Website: bh-photo
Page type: customer-info-address
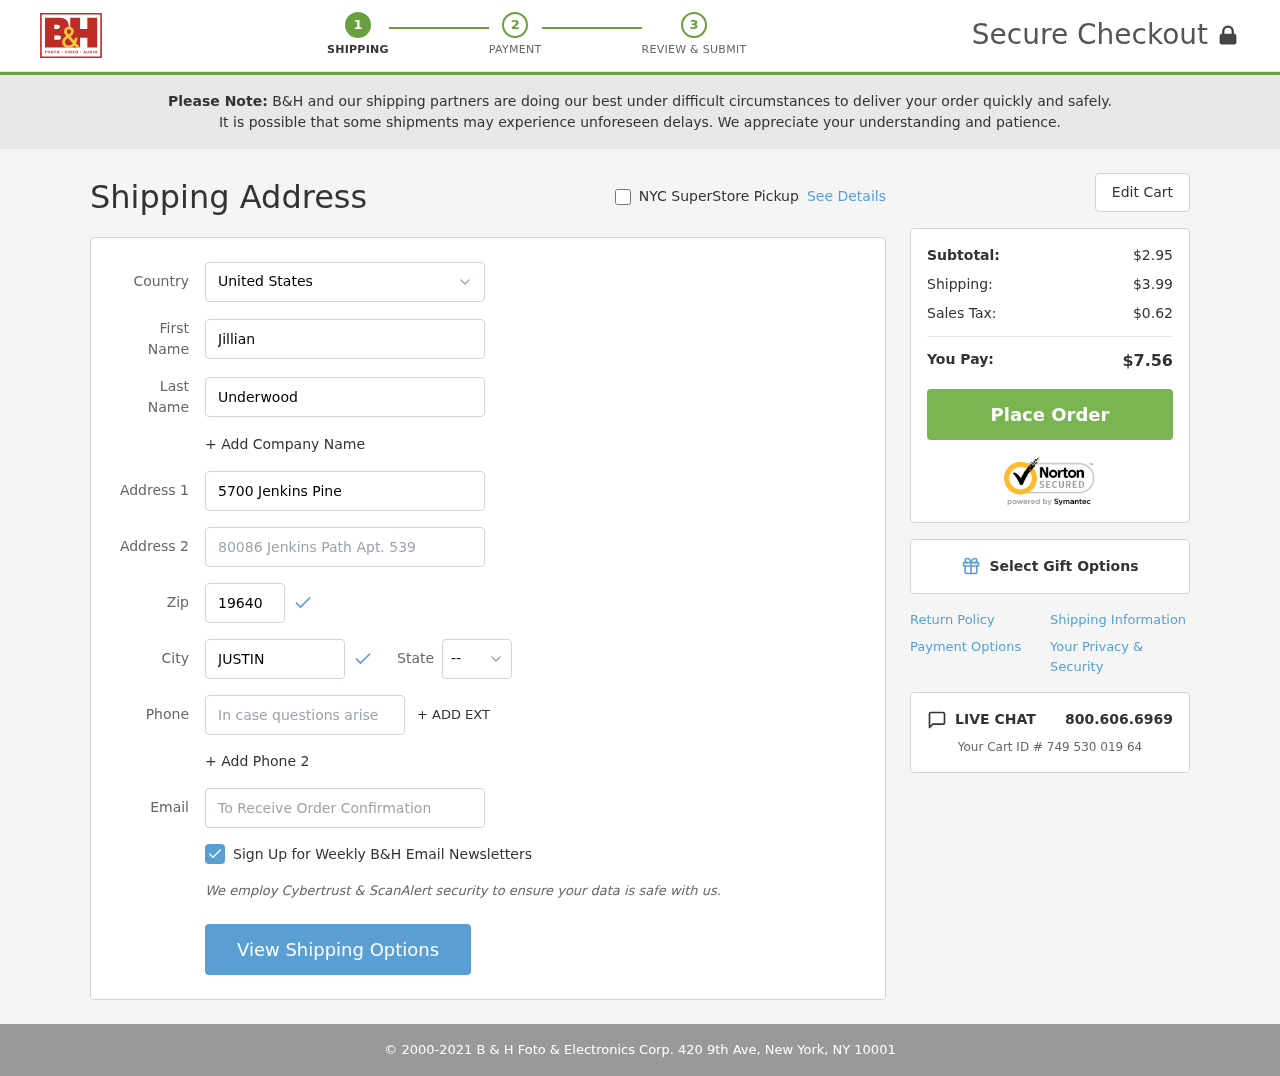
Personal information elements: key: PII_CITY
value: Justinborough
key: PII_COUNTRY
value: United States
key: PII_EMAIL
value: jillian.underwood@yahoo.com
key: PII_FIRSTNAME
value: Jillian
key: PII_LASTNAME
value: Underwood
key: PII_PHONE
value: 6228339364
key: PII_POSTCODE
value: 19640
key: PII_STATE_ABBR
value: FM
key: PII_STREET
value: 5700 Jenkins Pine
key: PII_STREET2
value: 80086 Jenkins Path Apt. 539
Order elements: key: ORDER_SUBTOTAL
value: $2.95
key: ORDER_SHIPPING_COST
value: $3.99
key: ORDER_TAX
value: $0.62
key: ORDER_TOTAL
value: $7.56
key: ORDER_ID
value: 749 530 019 64